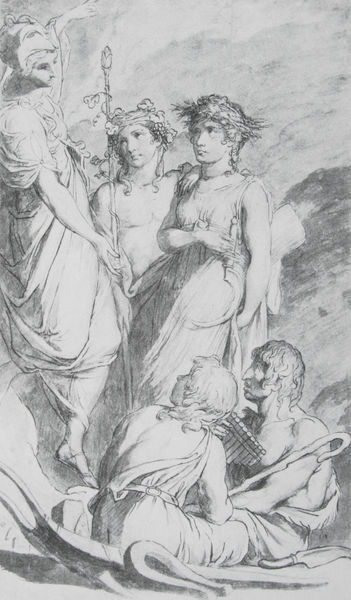
Titel: Studie für "Minerva instructing her Rural Companions"
Künstler: James Barry
Standort: Oxford
Institution: Ashmolean Museum of Art and Archaeology
Schlagwörter: dunkel, fuß, gott, gruppe, himmel, mann, nackt, schatten, weiß, wolken, frauen, landschaft, menschen, sitzen, blume, brust, frau, frisur, grau, haar, hell, kleid, licht, männer, reden, rücken, schwarz, skizze, zeichnung, gesellschaft, gespräch, hochformat, gesichter, blicke, stehen, natur, gewand, haare, stoff, decke, drei, gewänder, stock, engel, papier, stab, studie, feldarbeit, grafik, graphik, figuren, lanze, draussen, faltenwurf, antike, schwarzweiss, sichel, haarkranz, entwurf, kranz, lorbeer, gestalten, rom, flöte, pan, blumenkranz, kränze, speer, hirtenstab, harfe, lyra, merkur, tunika, hirte, schäfer, panflöte, römisch, paare, wegweiser, lorbeerkränze, krücke, zeigegestus, panfläte, kohle bleistift